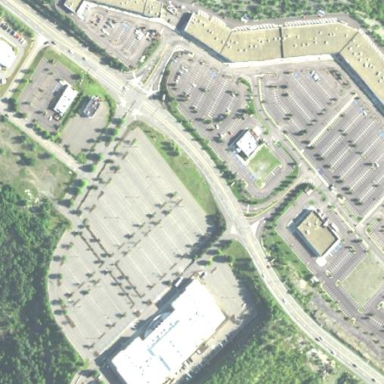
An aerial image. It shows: Retail area.